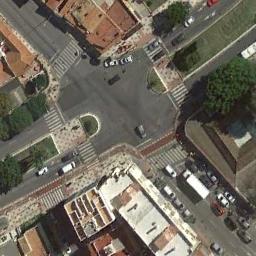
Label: intersection